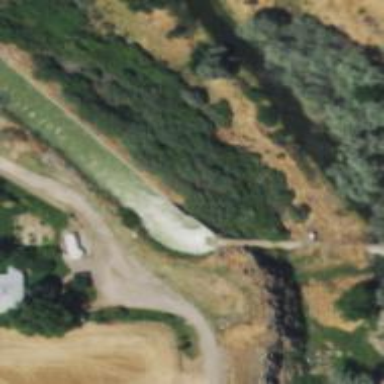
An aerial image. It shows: Aqueduct bridge over canal.